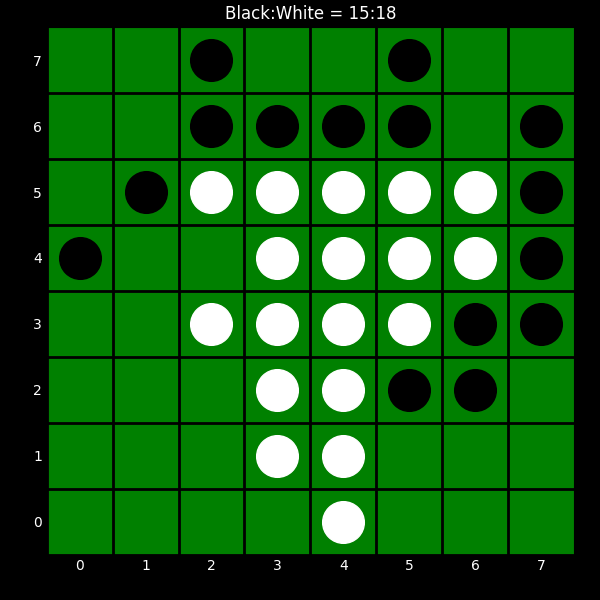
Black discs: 15
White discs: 18